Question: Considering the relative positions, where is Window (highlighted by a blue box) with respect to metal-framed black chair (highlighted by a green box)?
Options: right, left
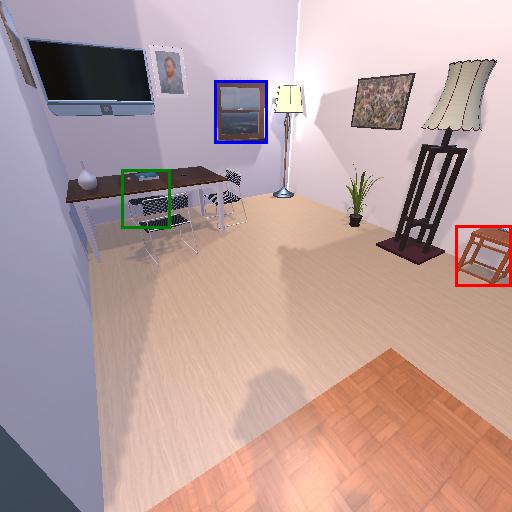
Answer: right